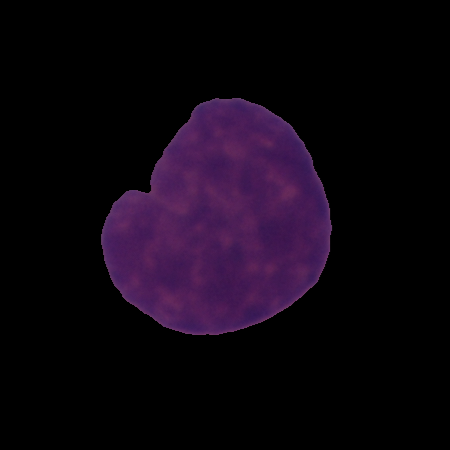
Label: cancer